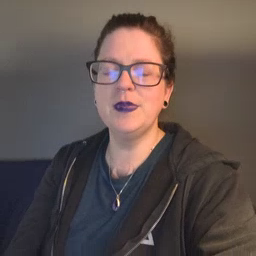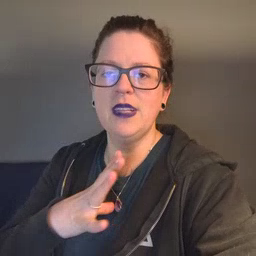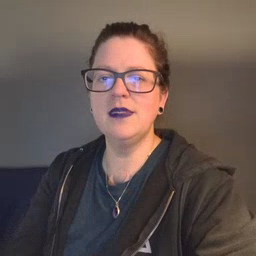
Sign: fine